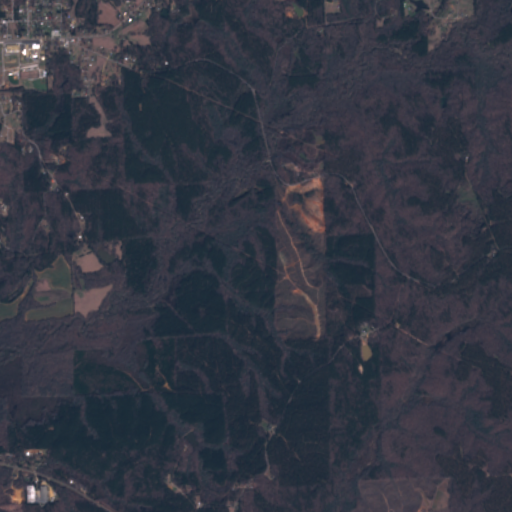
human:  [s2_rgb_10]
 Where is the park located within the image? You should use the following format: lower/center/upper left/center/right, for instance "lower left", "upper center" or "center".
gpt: The park is located in the upper left of the image.
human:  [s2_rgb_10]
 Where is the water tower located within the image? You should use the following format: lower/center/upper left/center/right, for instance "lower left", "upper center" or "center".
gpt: The water tower is located in the upper left of the image.
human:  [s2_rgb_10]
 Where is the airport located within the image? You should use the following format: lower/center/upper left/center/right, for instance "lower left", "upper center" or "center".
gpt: There is no airport in the image.